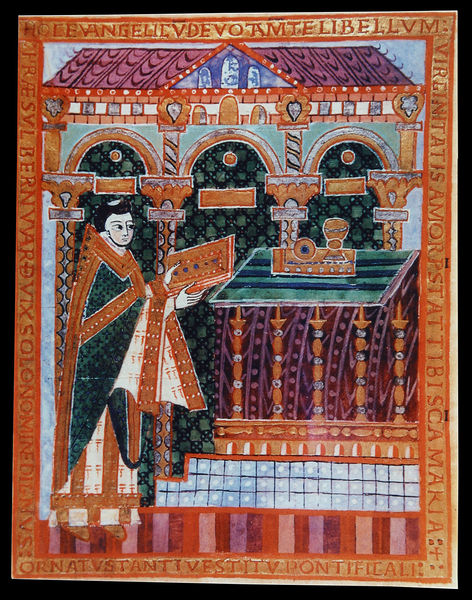
Titel: Kostbares Evangeliar Bischof Bernwards
Institution: Hildesheim, Domschatz
Schlagwörter: blau, mann, umhang, weiß, dreieck, grün, bunt, orange, pfeiler, schwarz, säule, säulen, dach, gebäude, haus, rot, muster, ornament, architektur, bibel, rahmen, kirche, boden, geistlicher, gold, kelch, mantel, rosa, schrift, bogen, giebel, dunkelgrün, lila, rand, treppe, bischof, papst, streifen, stufen, bögen, karos, buch, vergoldet, kirch, kreuz, rechteck, druck, seite, illustration, text, gefässe, altar, kapitelle, christus, jesus, mittelalter, hostie, priester, romanik, mönch, heiliger, vierecke, purpur, ornat, tonsur, latein, umschrift, smaragdgrün, stiege, ottonisch, buchmalerei, evangelium, evangeliar, gegliedert, bibrl, orant, pontifex, patene, waldgrün, kasel, ottonen, bischopf, libellum, altar mönch bibel, goldenes dreieck